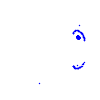
Particle: pion